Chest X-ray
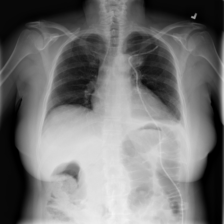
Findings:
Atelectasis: negative
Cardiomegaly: negative
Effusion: negative
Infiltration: negative
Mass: negative
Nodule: negative
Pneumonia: negative
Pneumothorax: positive
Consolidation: negative
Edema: negative
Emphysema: negative
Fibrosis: negative
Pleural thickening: negative
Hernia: negative